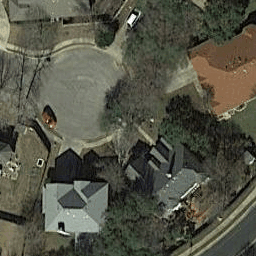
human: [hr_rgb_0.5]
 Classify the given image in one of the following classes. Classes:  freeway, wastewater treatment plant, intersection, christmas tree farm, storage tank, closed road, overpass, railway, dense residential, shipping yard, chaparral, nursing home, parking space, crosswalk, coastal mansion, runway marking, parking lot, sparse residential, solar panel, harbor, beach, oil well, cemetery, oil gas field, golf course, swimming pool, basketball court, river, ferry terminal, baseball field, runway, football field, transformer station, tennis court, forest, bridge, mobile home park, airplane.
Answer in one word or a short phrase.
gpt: closed road